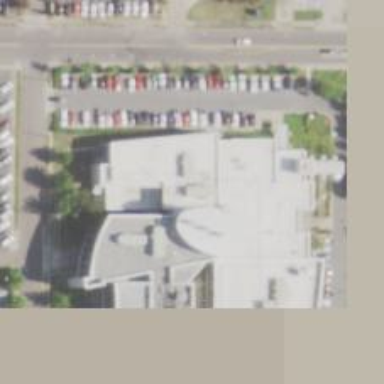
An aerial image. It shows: Healthcare facility identified as hospital.